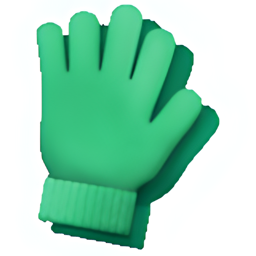
Name: gloves
Emoji: 🧤
Group: Objects
Sub-group: clothing